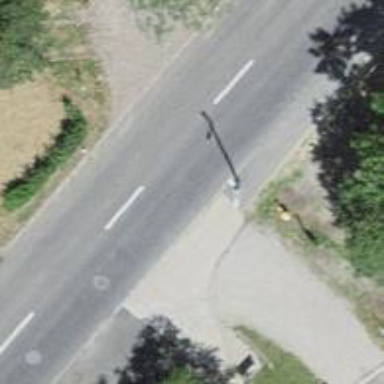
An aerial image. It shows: Asphalt road classified as tertiary.